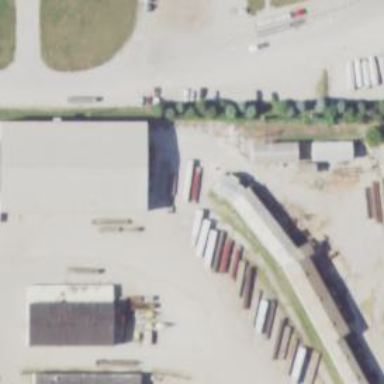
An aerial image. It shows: Rail spur service.